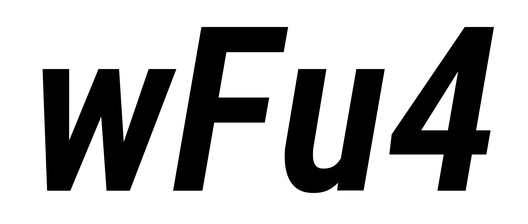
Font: Roboto-Italic_Condensed_SemiBold_Italic